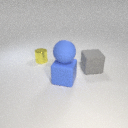
small yellow metal cylinder behind large gray rubber cube